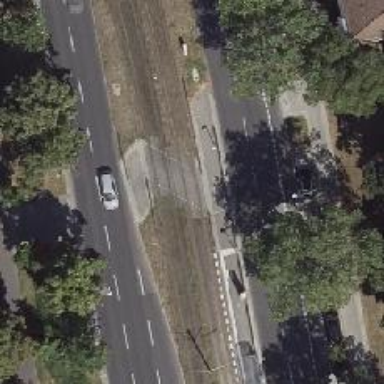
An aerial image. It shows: Tram crossing on the railway.